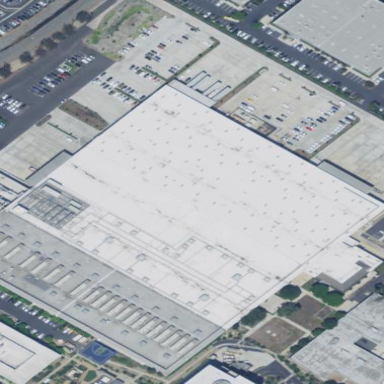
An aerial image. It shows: Commercial building.